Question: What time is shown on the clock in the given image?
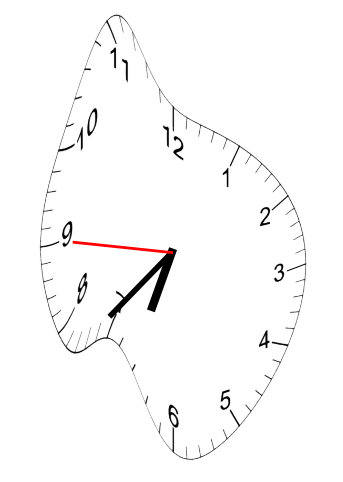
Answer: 06:36:45